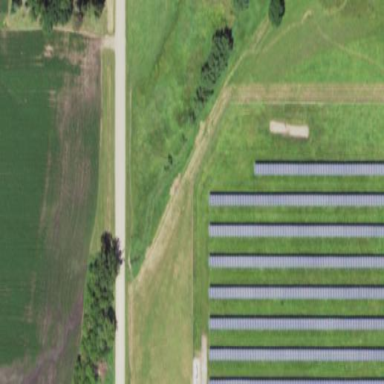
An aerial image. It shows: Solar power plant with photovoltaic technology generating electricity. The plant is enclosed by fence.